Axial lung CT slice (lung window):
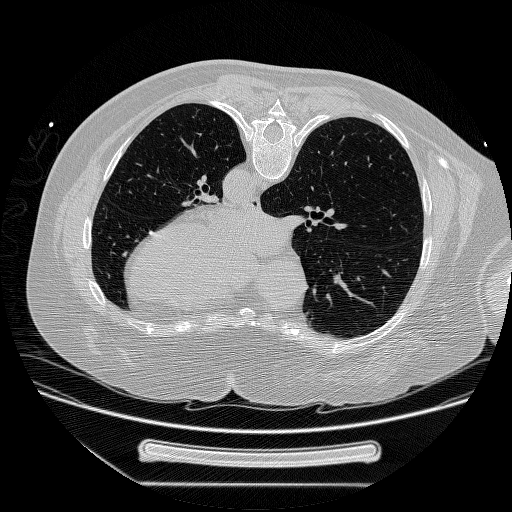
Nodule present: no